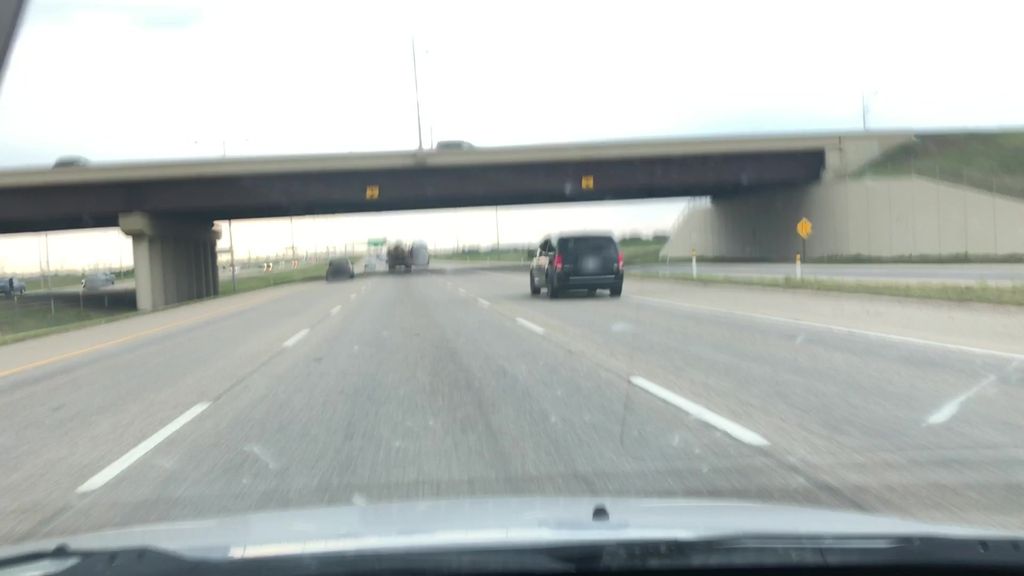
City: edmonton